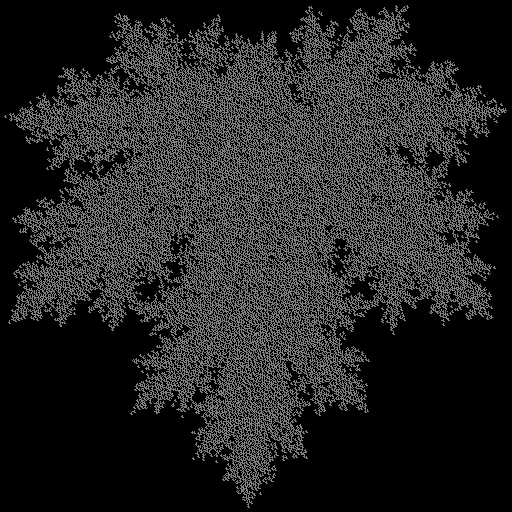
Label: maple_leaf